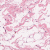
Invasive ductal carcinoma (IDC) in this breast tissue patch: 0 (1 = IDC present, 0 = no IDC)